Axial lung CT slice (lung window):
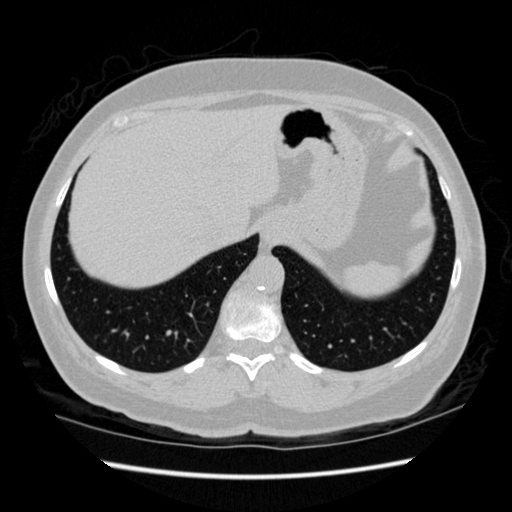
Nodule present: no